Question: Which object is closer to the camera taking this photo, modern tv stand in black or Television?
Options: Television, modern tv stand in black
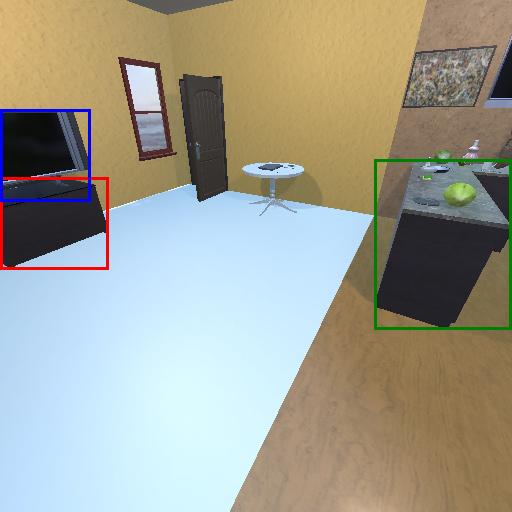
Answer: Television